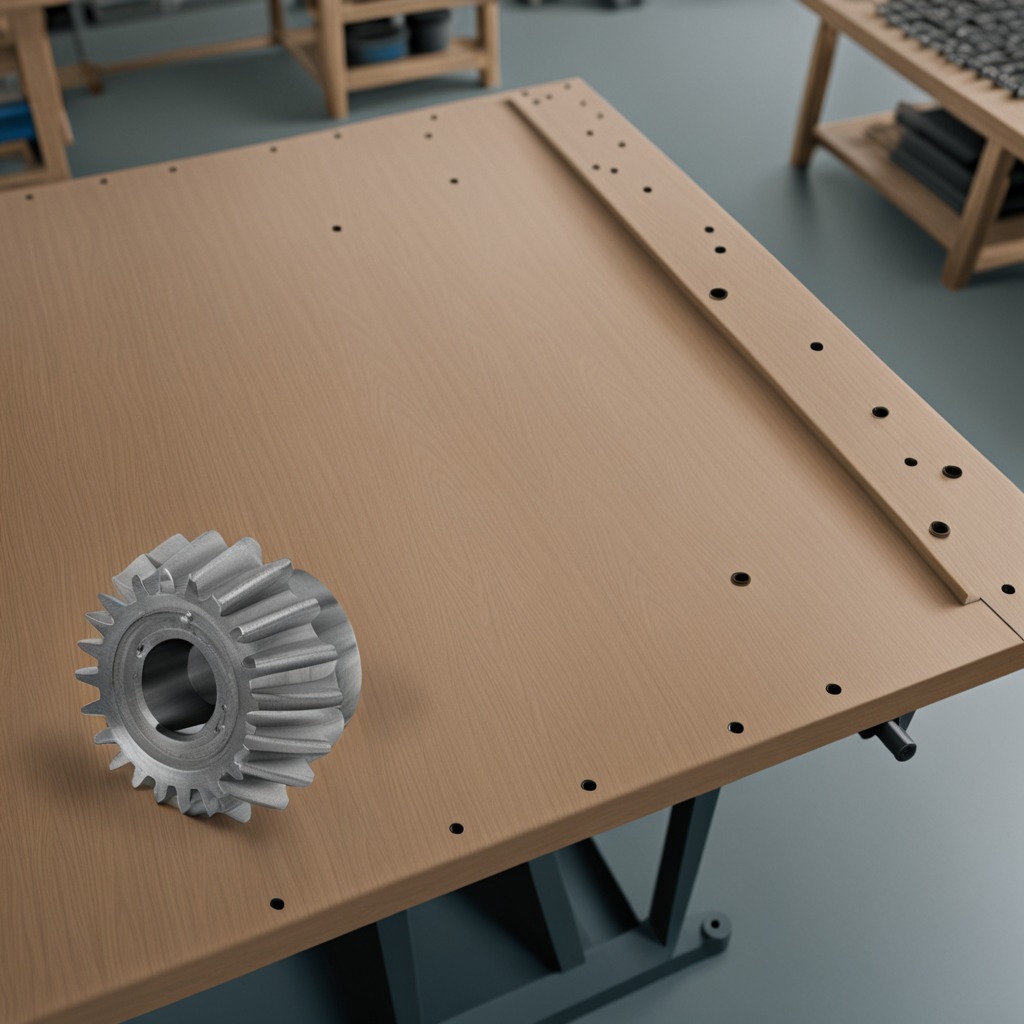
A steel gear with teeth is lying on the workbench inside a coastal fishing gear workshop.